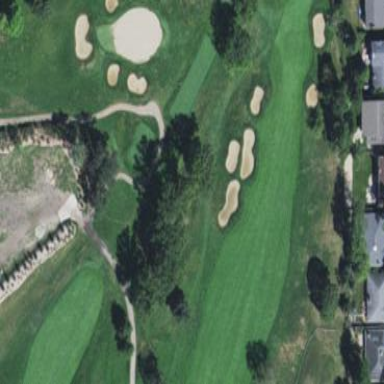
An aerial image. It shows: Well-maintained grassy area known as fairway on golf course.